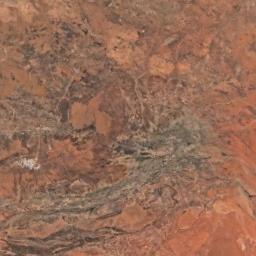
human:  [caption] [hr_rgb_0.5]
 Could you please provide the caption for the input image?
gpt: There are yellow desert with lines of bare land .

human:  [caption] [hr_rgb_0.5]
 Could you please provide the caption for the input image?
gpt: The desert has orange soil and many black decayed rocks and the desert terrain is rugged .

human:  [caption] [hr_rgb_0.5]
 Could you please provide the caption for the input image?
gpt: This is a orange desert with brown gullys .

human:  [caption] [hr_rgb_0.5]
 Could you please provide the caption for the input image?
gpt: There are parallel lines in this desert .

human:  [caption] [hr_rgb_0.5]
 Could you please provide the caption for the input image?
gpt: A brown desert covered by bare land with some fissures .